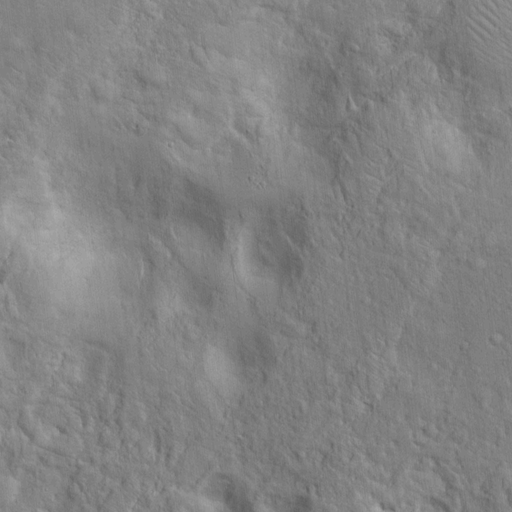
Objects detected: cone, cone, cone